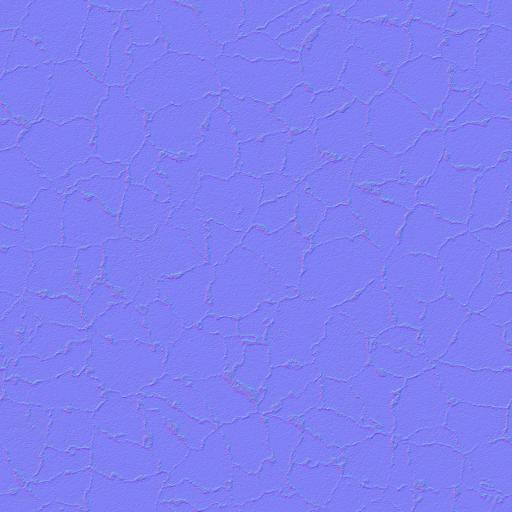
asphalt clean crack cracked cracks dark flat